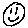
Label: smiley face